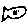
Label: fish